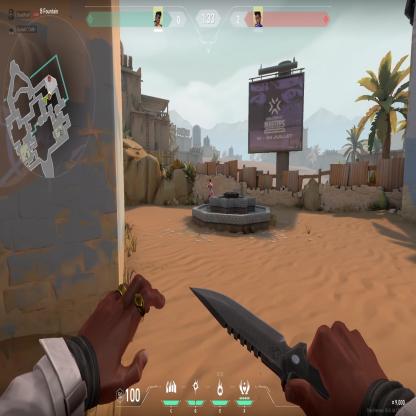
Label: enemy